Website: lowes
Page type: account-selection
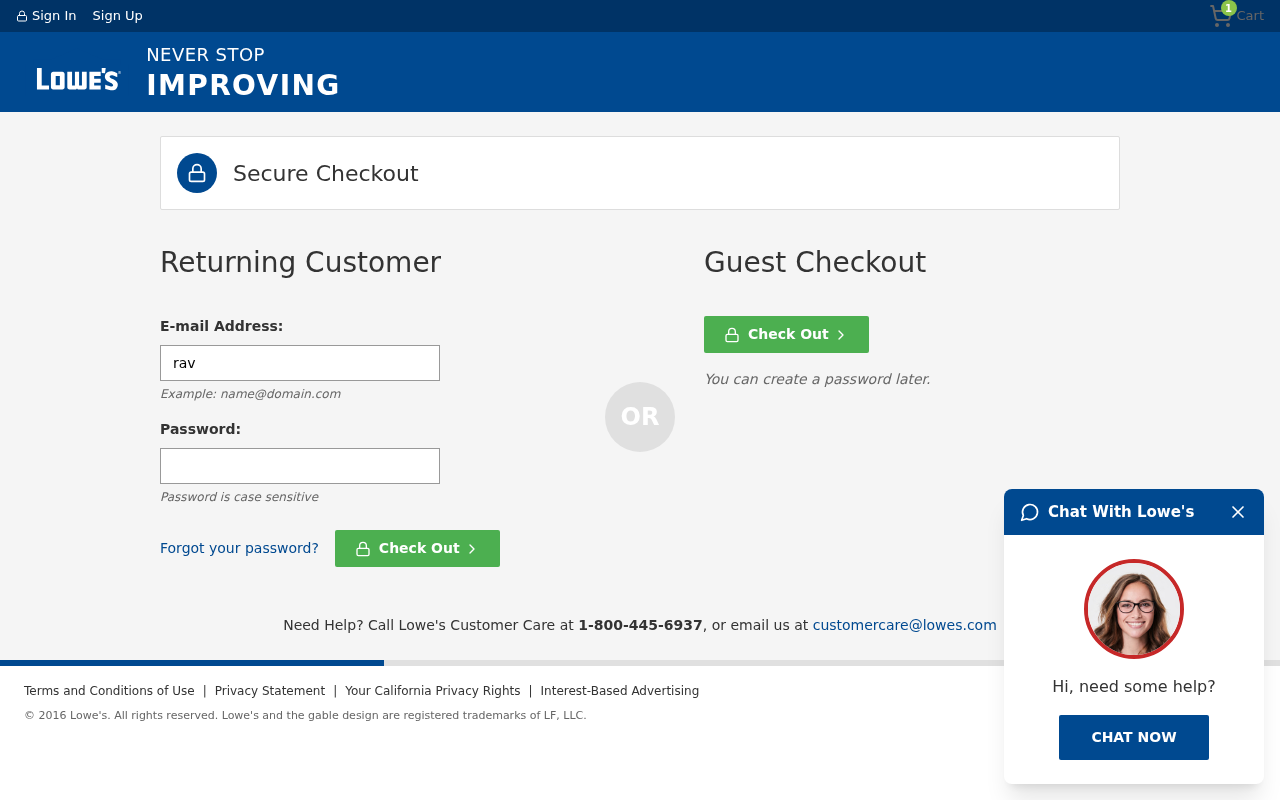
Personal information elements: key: PII_LOGIN_USERNAME
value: raven_frazier
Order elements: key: ORDER_NUM_ITEMS
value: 1